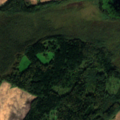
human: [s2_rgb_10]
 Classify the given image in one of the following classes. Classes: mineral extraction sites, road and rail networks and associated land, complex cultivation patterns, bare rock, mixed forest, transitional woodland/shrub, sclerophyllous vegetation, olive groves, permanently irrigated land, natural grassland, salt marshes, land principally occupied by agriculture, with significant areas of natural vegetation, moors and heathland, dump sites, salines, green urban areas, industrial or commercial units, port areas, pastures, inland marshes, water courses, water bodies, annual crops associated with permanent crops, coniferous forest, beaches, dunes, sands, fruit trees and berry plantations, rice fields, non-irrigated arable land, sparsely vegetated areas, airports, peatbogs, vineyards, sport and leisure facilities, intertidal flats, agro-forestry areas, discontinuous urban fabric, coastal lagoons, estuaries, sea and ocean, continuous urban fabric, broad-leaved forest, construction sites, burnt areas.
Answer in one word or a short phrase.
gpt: non-irrigated arable land, land principally occupied by agriculture, with significant areas of natural vegetation, mixed forest, transitional woodland/shrub, water bodies